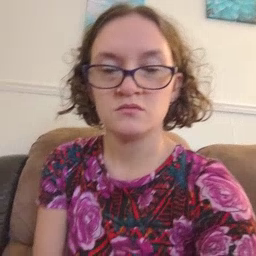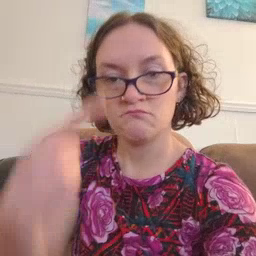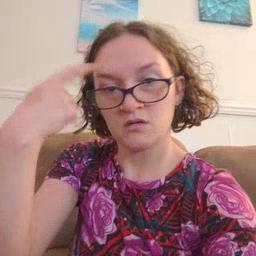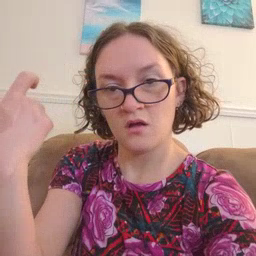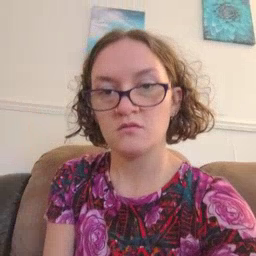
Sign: because